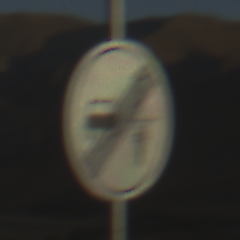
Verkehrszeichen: EndeVerbotUeberholenEinspurigeFahrzeuge
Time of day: SunriseSunset
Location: Outdoor (Nature)
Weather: PartlyCloudy
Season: NotSpecified
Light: Natural